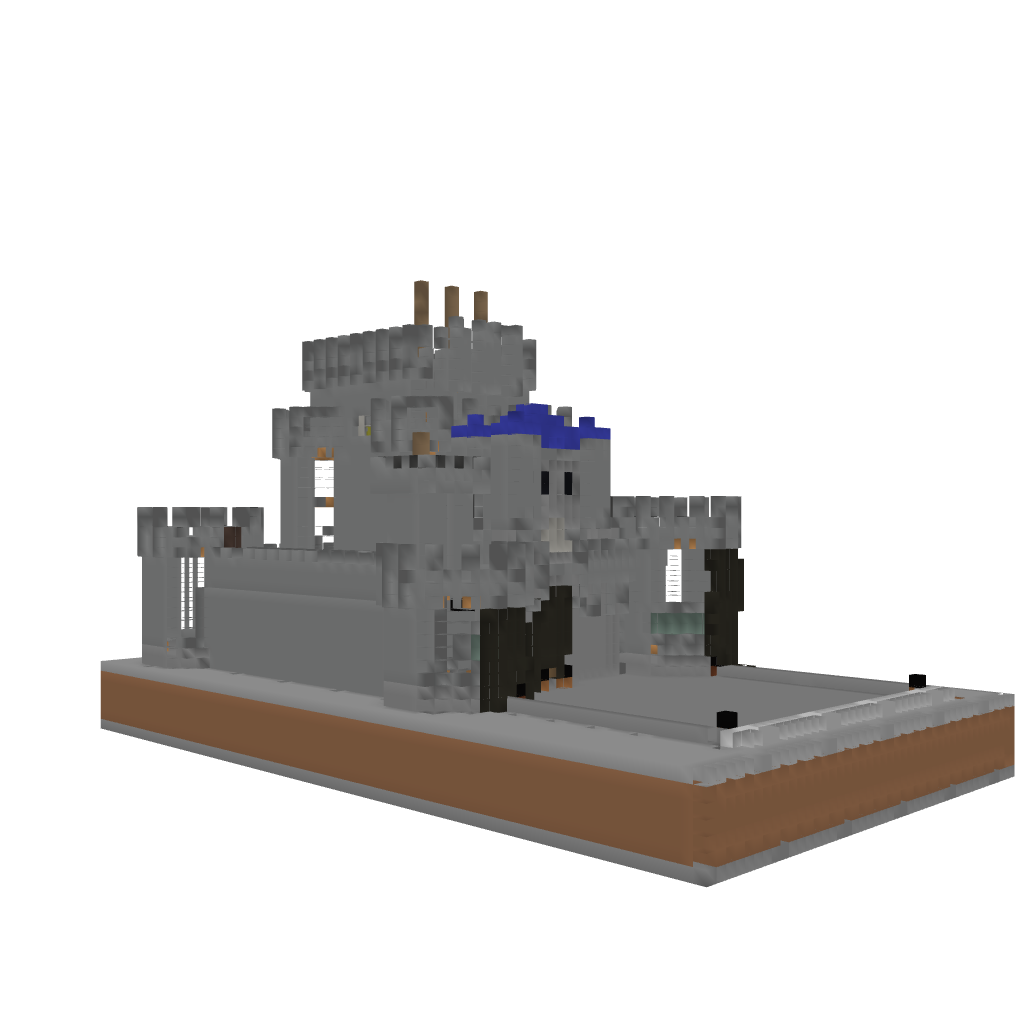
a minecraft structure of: Butron castle schematic